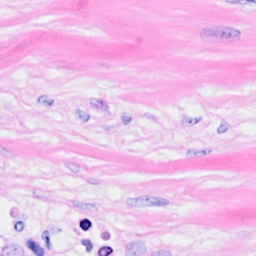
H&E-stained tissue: Breast